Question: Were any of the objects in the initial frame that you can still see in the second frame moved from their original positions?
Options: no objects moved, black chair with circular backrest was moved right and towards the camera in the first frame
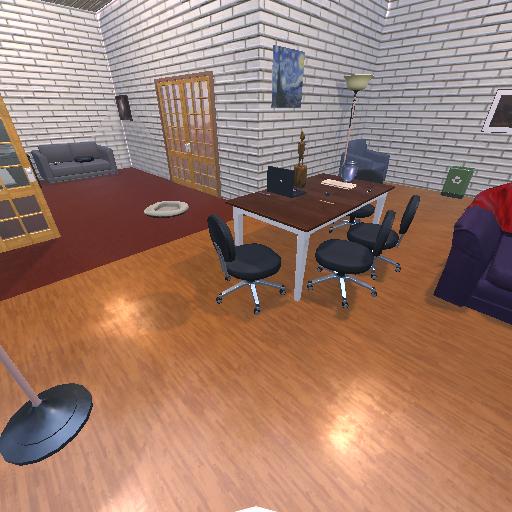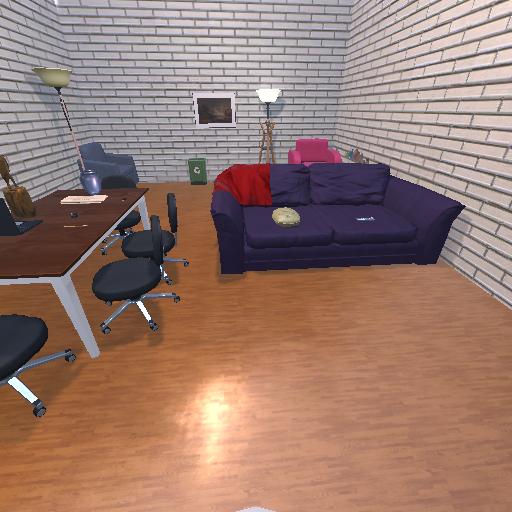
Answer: no objects moved